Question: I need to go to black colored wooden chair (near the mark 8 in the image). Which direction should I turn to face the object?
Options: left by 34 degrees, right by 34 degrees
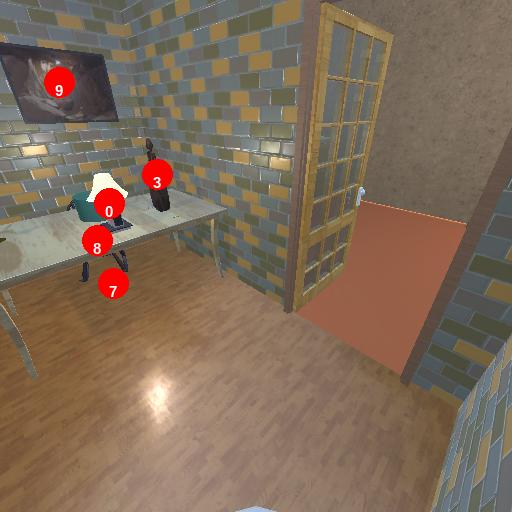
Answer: left by 34 degrees